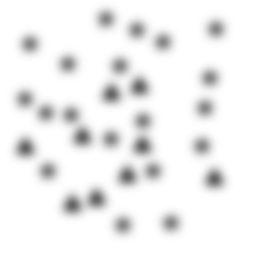
Squares: 0
Triangles: 9
Stars: 19
Total shapes: 28